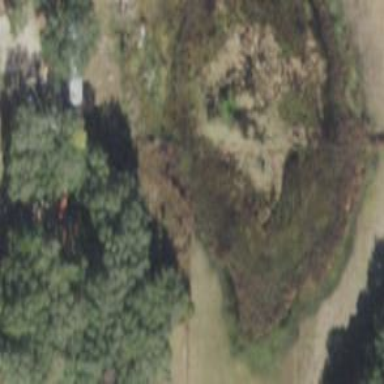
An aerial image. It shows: Marshy wetland area.